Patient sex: M
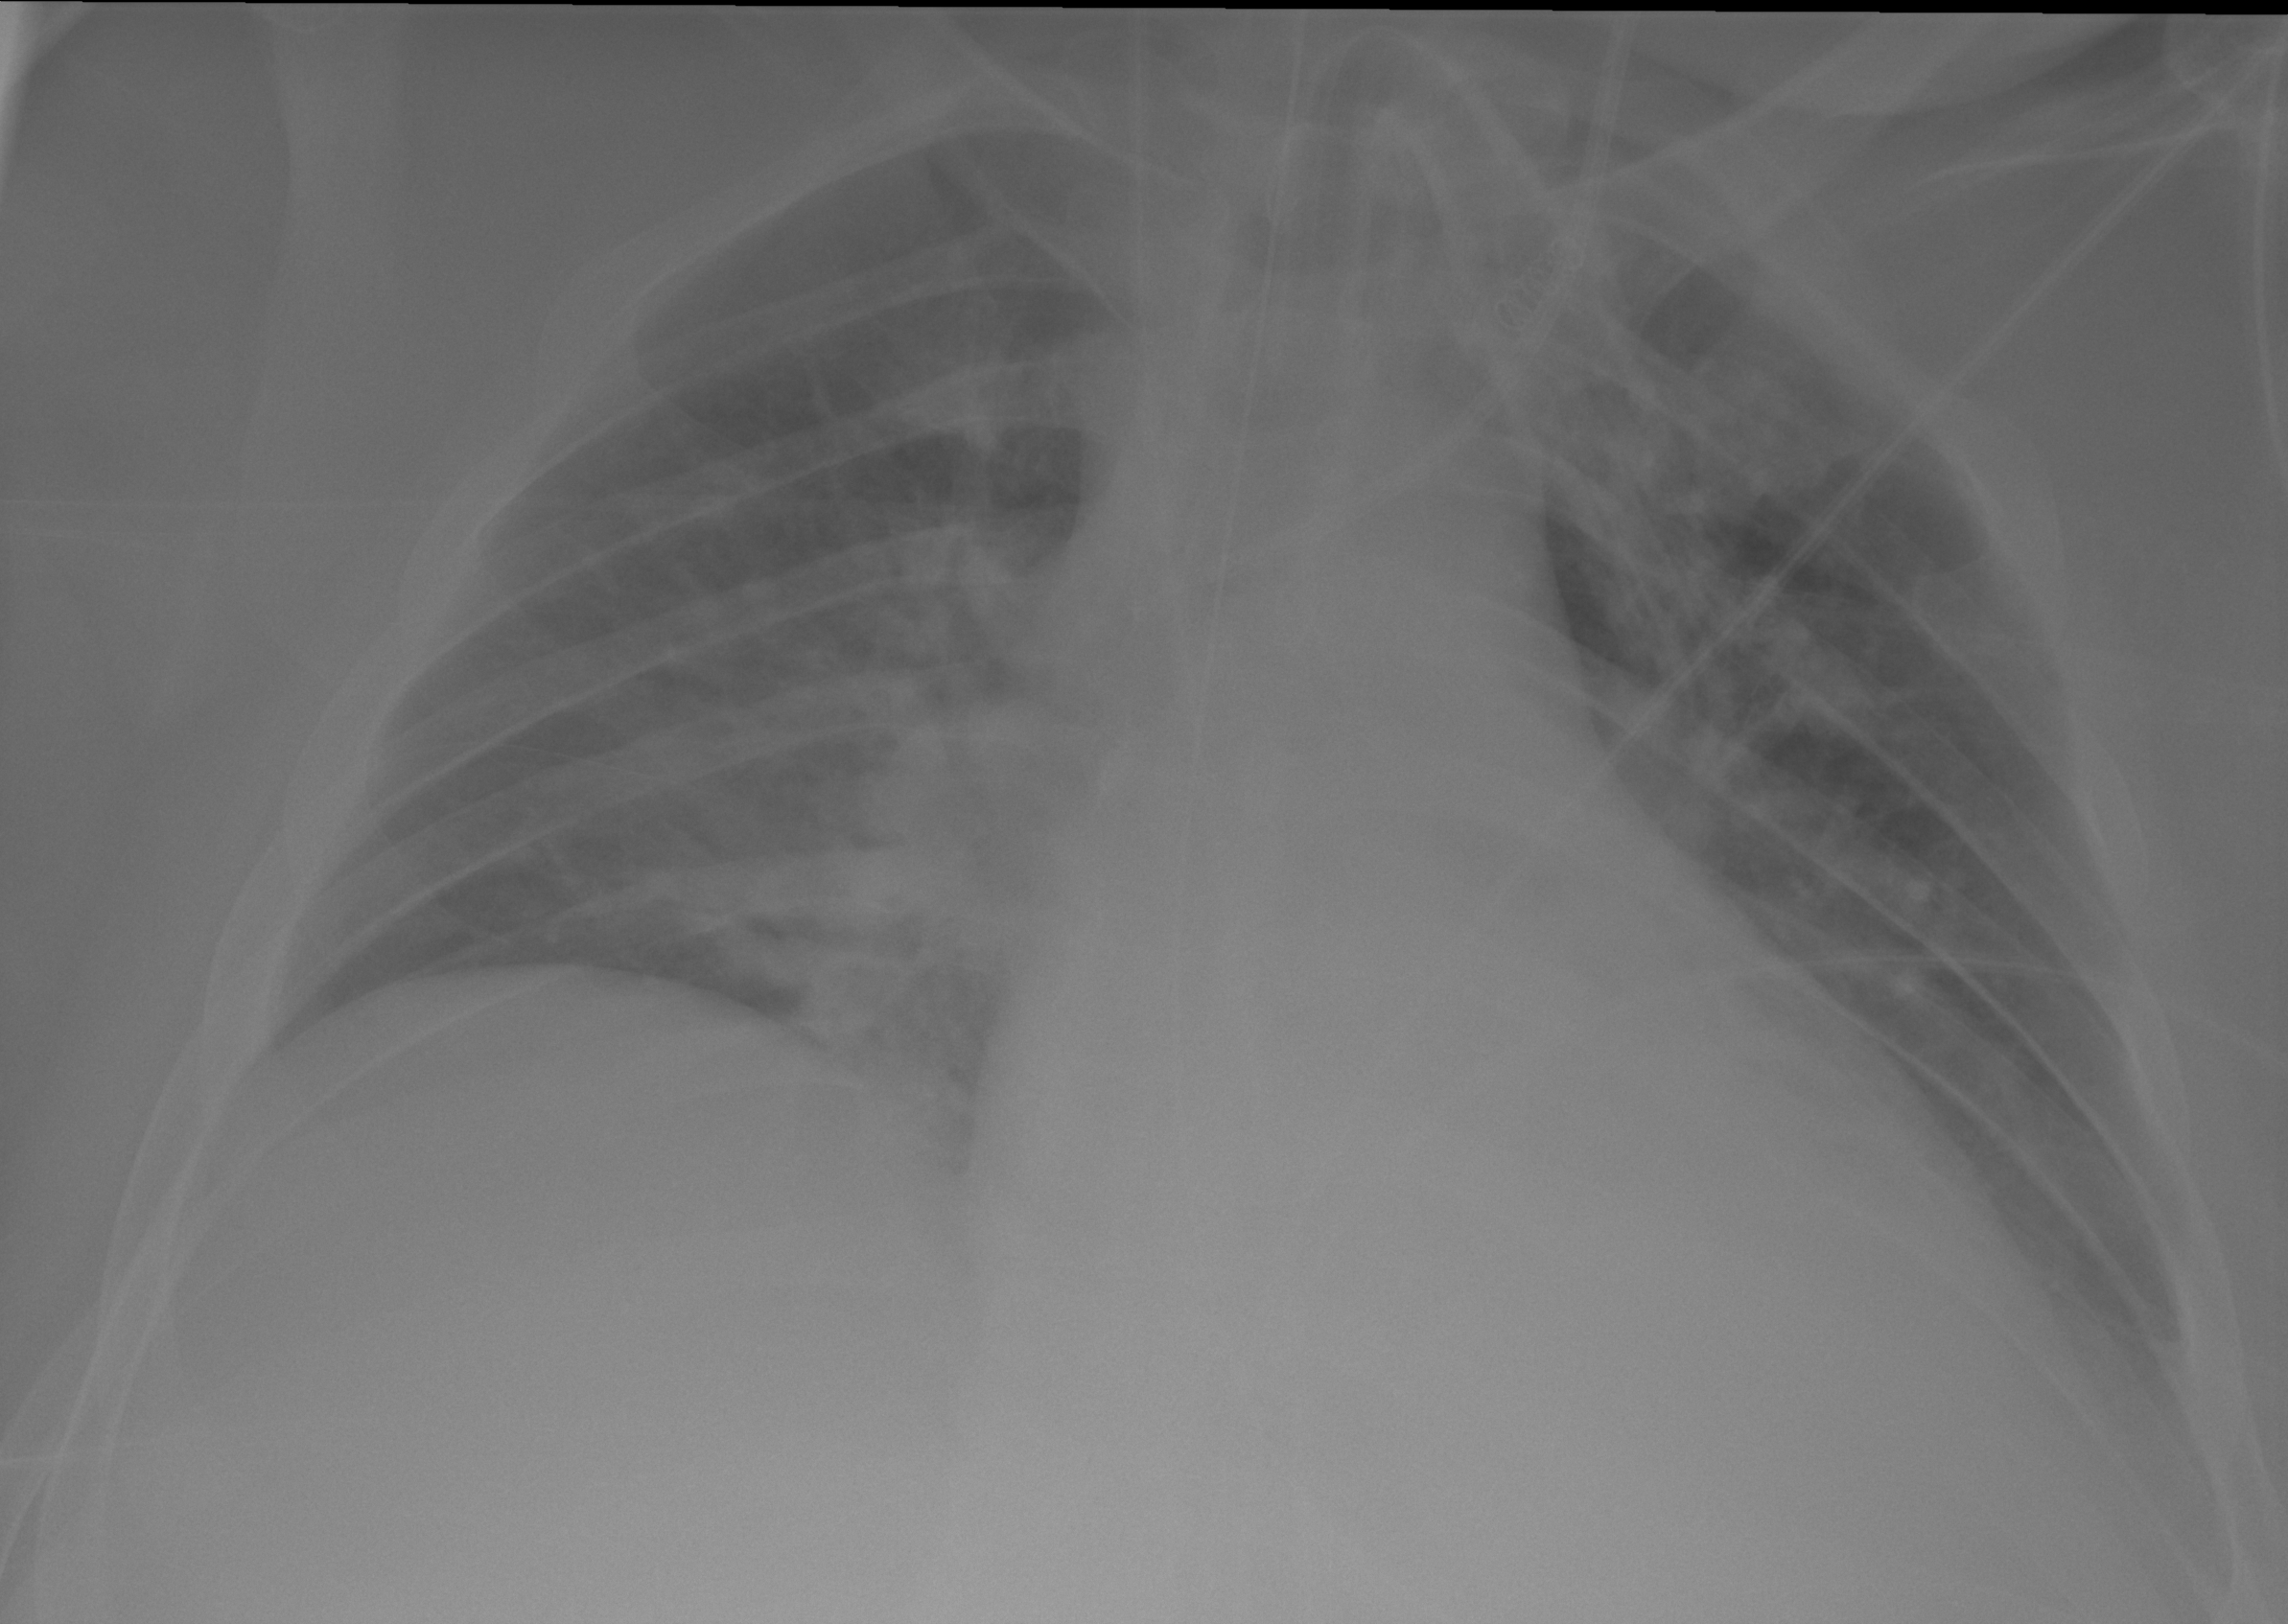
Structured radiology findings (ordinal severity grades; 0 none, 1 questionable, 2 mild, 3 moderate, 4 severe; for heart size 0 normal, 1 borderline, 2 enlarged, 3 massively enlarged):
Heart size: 2
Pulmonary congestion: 1
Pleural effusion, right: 0
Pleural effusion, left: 1
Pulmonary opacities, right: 2
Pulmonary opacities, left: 0
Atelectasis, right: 2
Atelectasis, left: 0